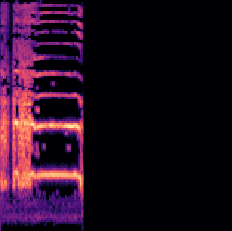
Sound class: Rooster